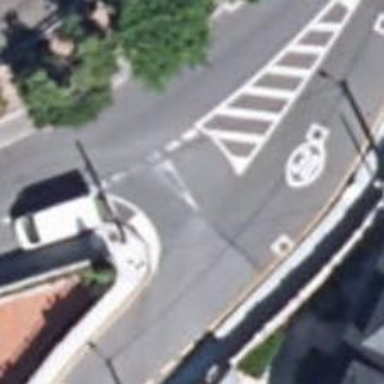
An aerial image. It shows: Road with "give way" sign.